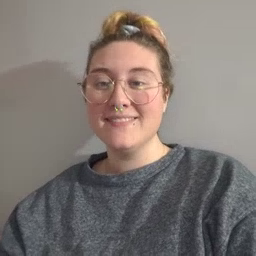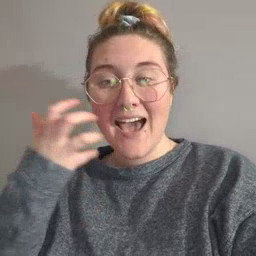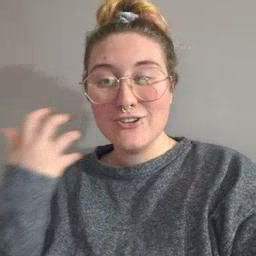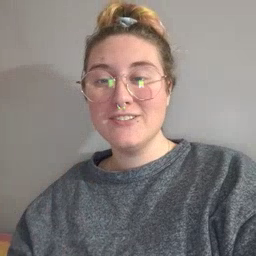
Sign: tiger